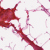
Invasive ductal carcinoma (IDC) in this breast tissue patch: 0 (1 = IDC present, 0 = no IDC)